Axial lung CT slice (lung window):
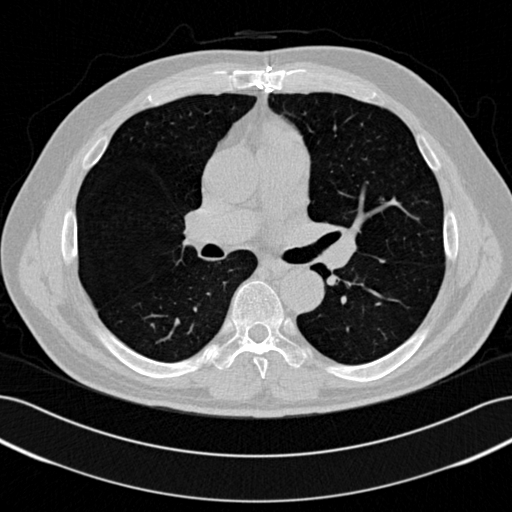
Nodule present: no